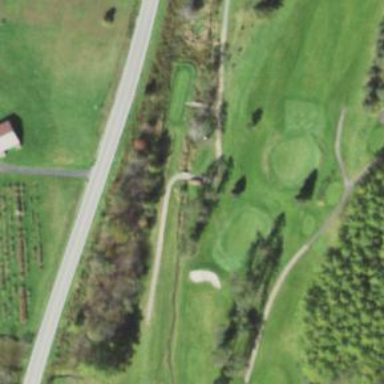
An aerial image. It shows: Path used for both walking and golf.